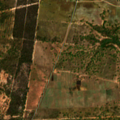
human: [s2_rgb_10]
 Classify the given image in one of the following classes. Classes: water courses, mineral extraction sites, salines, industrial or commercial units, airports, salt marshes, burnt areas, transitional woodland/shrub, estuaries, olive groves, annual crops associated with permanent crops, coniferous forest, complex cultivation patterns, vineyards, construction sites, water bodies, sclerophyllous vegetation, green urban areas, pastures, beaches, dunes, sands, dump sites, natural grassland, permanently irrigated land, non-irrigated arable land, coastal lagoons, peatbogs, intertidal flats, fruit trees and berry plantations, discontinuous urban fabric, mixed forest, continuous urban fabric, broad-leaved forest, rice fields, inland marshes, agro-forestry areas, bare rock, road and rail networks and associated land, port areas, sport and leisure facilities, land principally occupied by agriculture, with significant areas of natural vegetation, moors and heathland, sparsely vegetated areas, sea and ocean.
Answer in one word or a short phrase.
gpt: continuous urban fabric